Field crop: tomato
Growth stage: 1
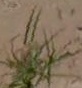
Species: cyperus